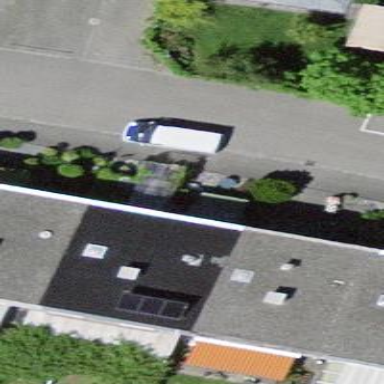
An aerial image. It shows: Terrace building.